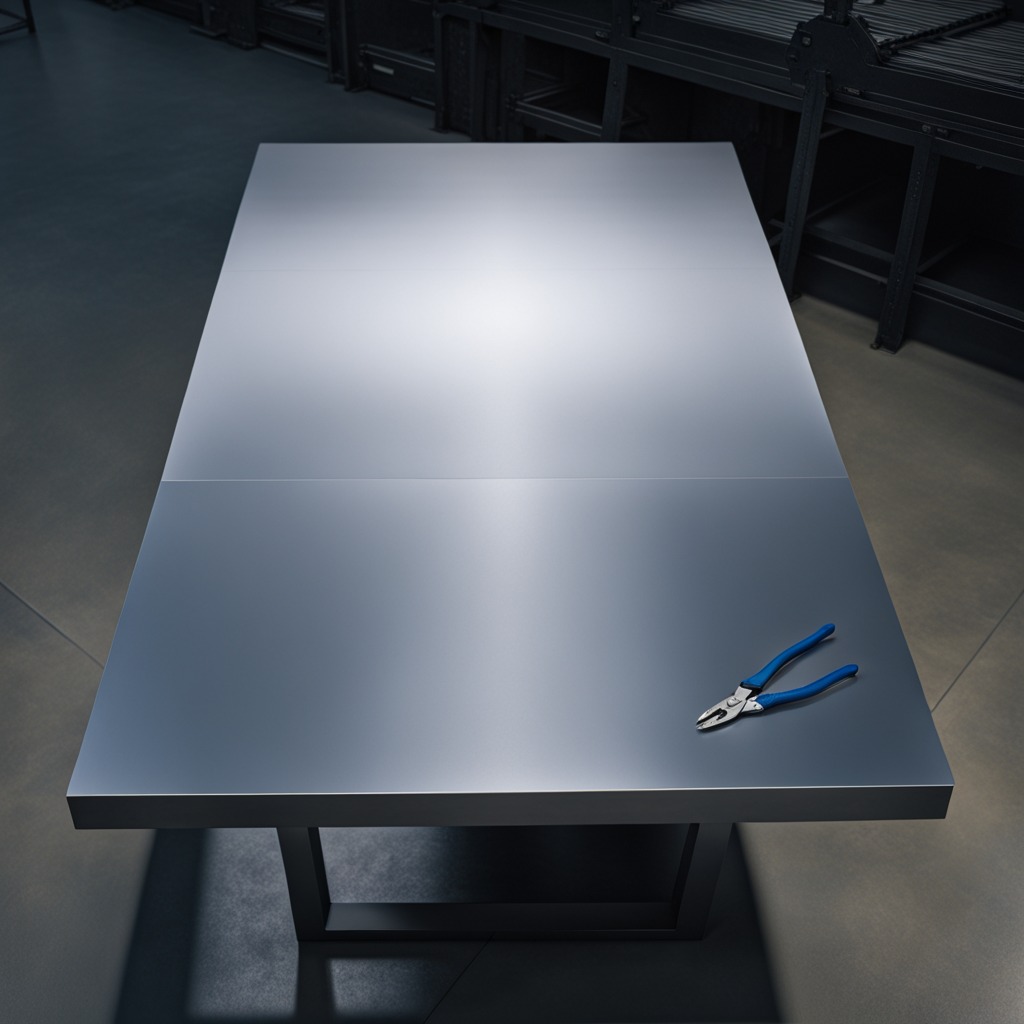
A plier is lying on a clean empty table in a basement in the evening soft directional lighting on the tabletop realistic grain studio-quality clarity centered framing